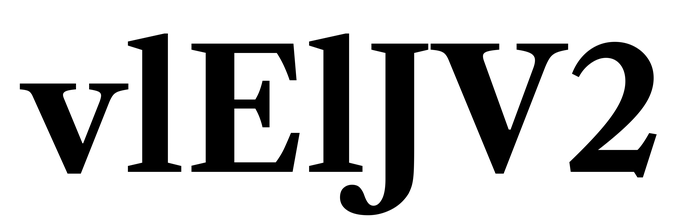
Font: LibreCaslonText_Bold